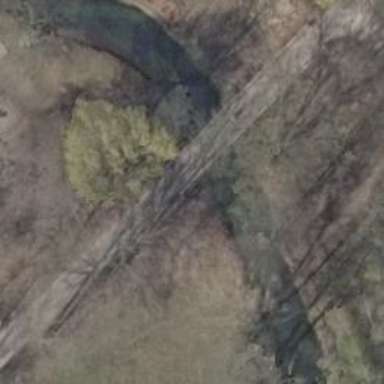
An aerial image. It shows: Unclassified road on bridge.